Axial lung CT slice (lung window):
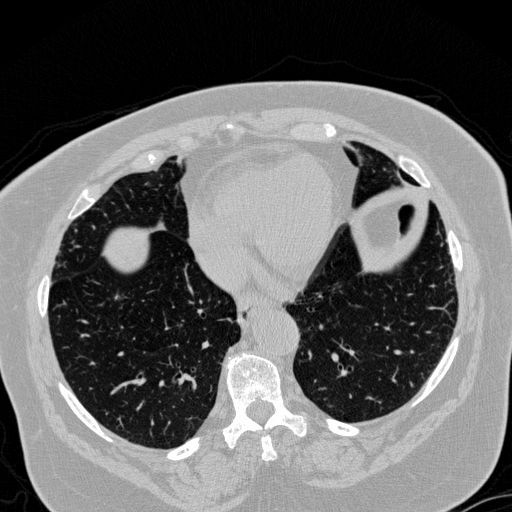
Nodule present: yes
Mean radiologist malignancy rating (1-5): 2.5